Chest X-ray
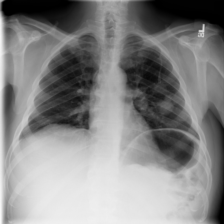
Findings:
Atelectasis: negative
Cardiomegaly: negative
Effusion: negative
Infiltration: negative
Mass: positive
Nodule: negative
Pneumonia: negative
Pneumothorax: negative
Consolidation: negative
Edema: negative
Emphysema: negative
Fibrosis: negative
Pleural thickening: negative
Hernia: negative